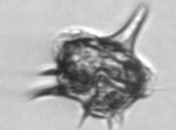
Label: Amylax